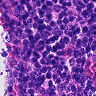
Metastatic tissue present: no